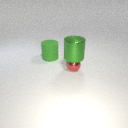
large green rubber cylinder to the left of small red metal sphere